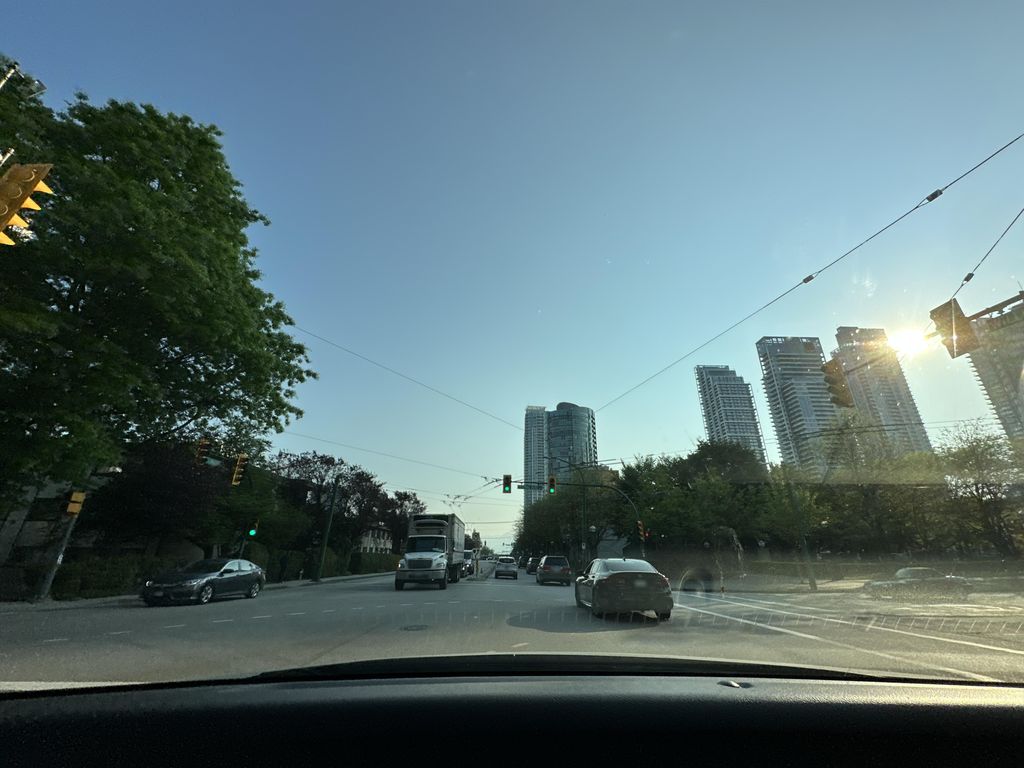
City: vancouver